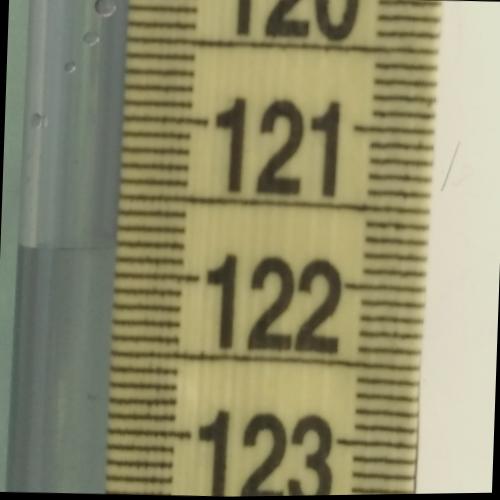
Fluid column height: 121.8 cm